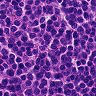
Metastatic tissue present: no